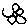
Label: flower